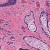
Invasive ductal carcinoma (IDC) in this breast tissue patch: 0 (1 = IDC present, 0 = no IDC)